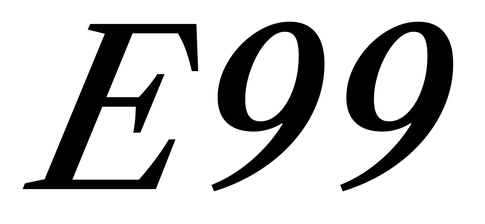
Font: LibreCaslonText-Italic_Medium_Italic